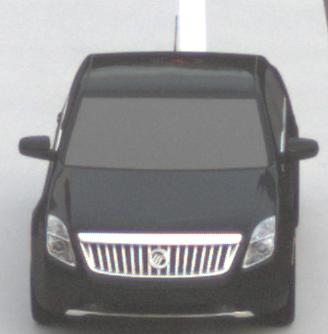
Make: Mercury
Model: Milan
Detailed model: -
Model produced from: 2009
Model produced until: 2010
Doors: 4
Color: black
Road condition: dry road
Daytime: sunrise or sunset
Contrast: low contrast